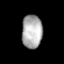
Tissue: lung
Cell type: Epithelial cells
Senescence score: 0.1983
Nuclear area (px): 673
Mean DAPI intensity: 173.782